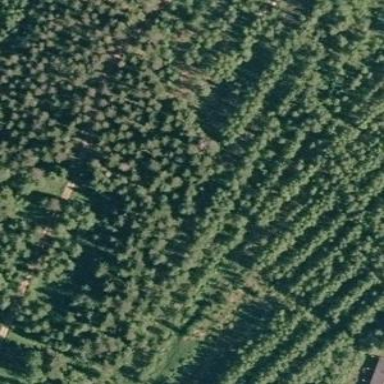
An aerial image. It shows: Forest area.